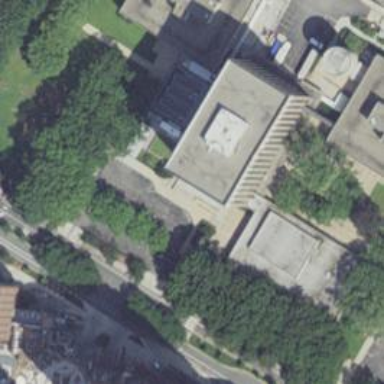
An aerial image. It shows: Government office building related to transportation.